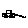
Label: car